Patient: sex M, age 32
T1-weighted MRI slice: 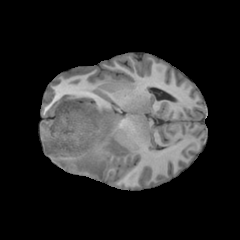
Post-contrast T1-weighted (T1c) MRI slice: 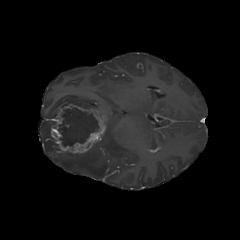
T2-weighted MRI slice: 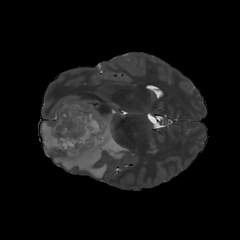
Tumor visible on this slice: yes
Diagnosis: Glioblastoma, IDH-wildtype
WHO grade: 4